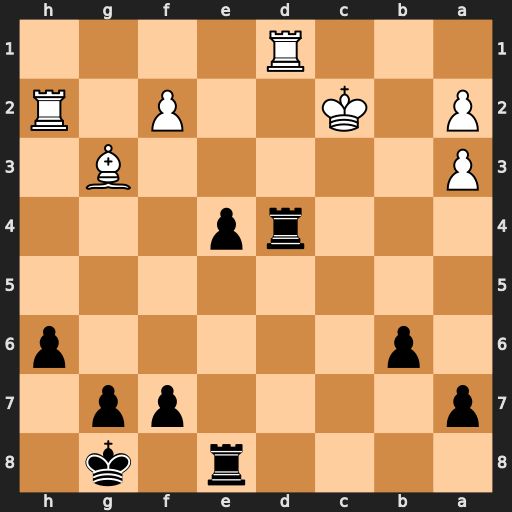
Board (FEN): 4r1k1/p4pp1/1p5p/8/3rp3/P5B1/P1K2P1R/3R4
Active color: b
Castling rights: -
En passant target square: -
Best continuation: Rc8+ Kb2 Rxd1